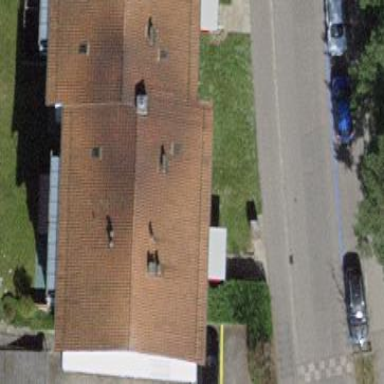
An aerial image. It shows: Building with tiled roof.